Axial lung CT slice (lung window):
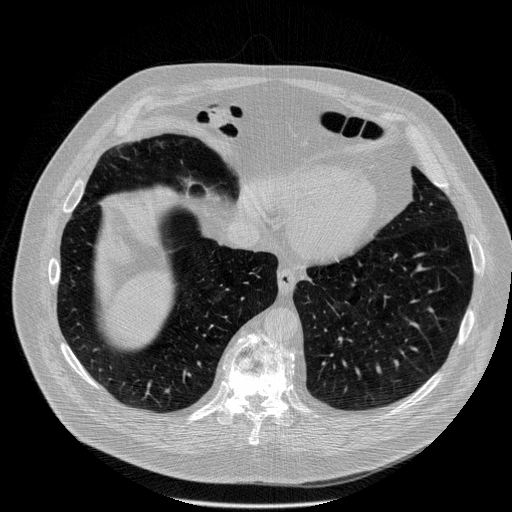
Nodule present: no